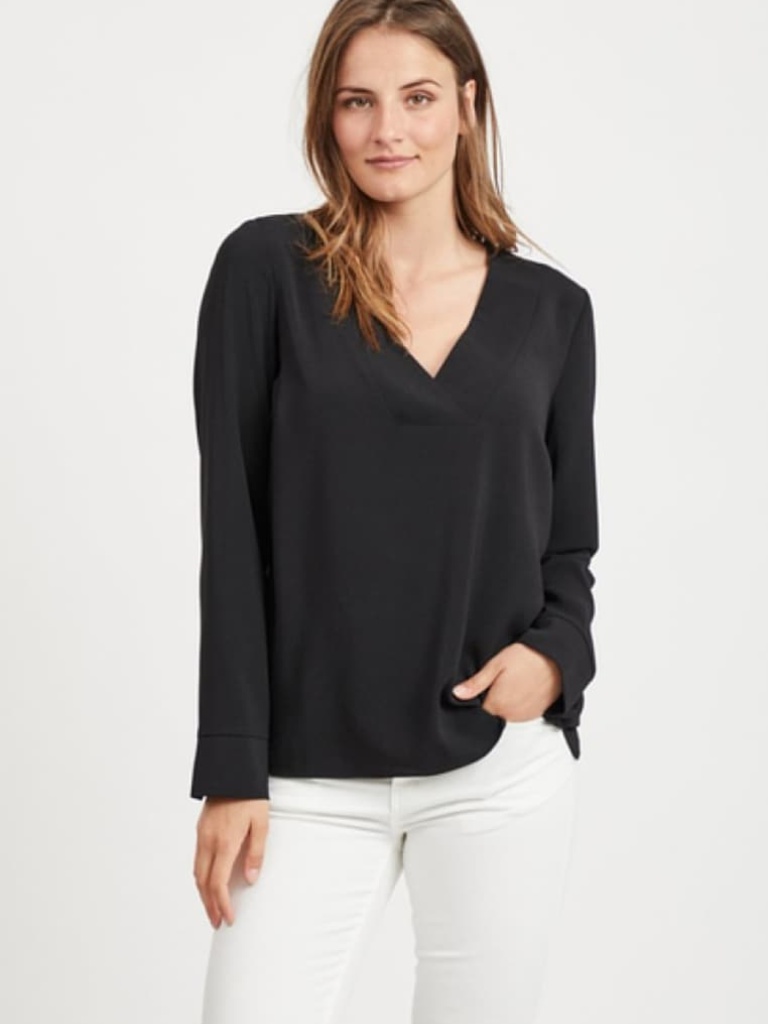
crepe relaxed a long-sleeved with the sleeves down hip length Untucked v-neck blouse